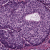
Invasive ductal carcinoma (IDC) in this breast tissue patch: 1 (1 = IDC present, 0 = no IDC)